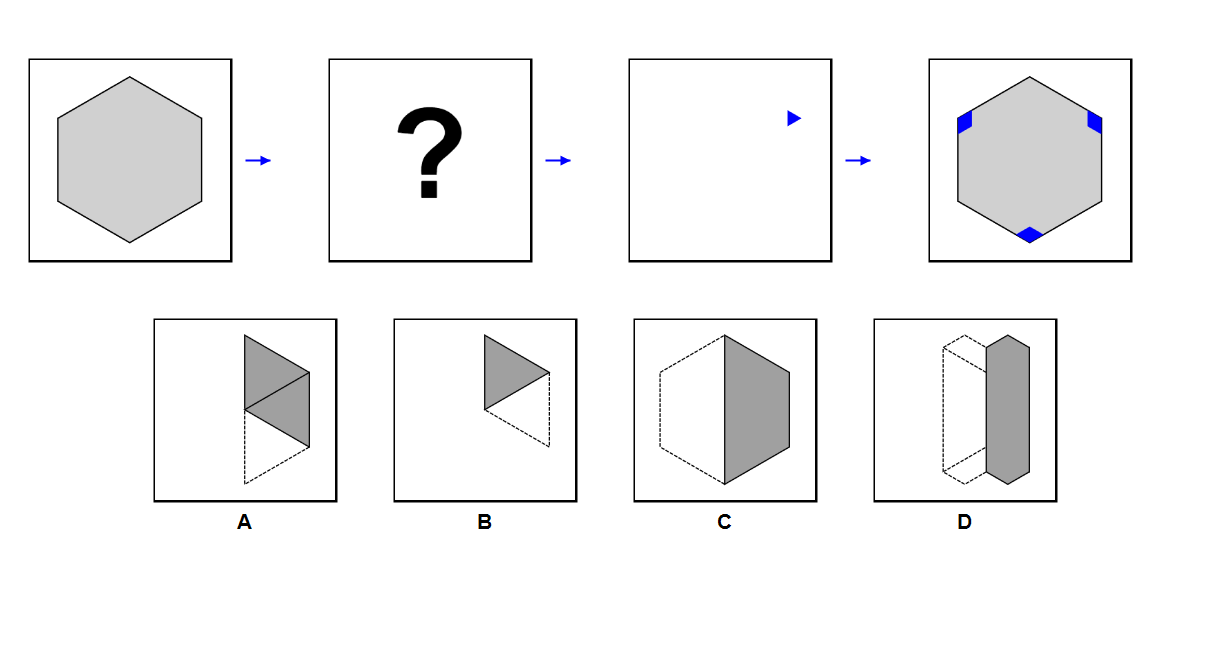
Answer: D